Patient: sex F, age 69
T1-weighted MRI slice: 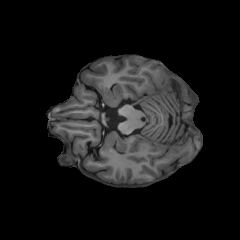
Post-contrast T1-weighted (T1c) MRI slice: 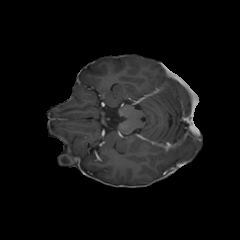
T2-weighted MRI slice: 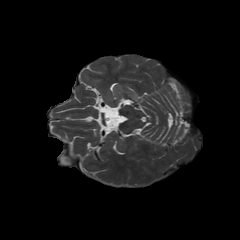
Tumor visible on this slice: no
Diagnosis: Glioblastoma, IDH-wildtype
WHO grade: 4